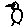
Label: bird